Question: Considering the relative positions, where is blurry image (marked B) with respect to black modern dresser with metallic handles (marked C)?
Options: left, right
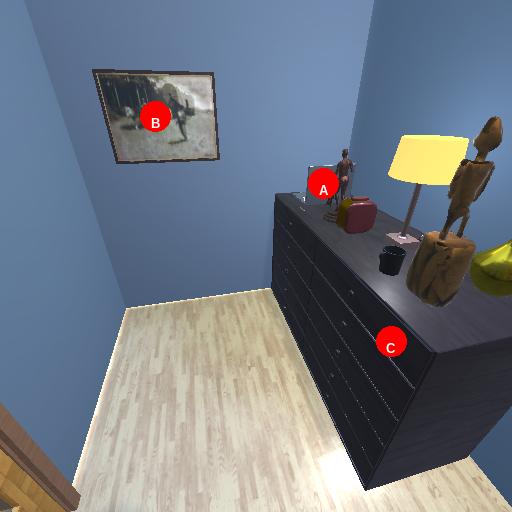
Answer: left